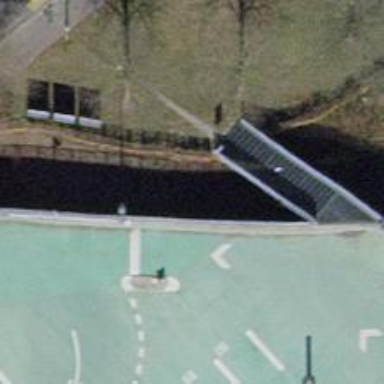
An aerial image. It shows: Road with steps.